Question: I've got a design for my post page that is made up of text and images, more specifically, galleries. Take a look at the illustration below:

I've got these galleries set up my front matter like so:
'''
---
gallery-1:
rows:
- images:
- { url: '1.jpg'}
- images:
- { url: '2.jpg'}
- { url: '3.jpg'}
gallery-2:
rows:
- images:
- { url: '4.jpg'}
- { url: '5.jpg'}
---
'''
Is there a way to print these galleries to the page on my '.md' file. I know the code below won't work, but something similar?
'''
This is my markdown
[gallery-1]
This is more markdown
[gallery-2]
'''
Is something like this possible with Jekyll?
Any help with this is appreciated. Thanks in advance!
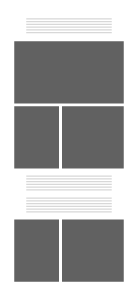
Answer: First, let's simplify your 'yaml front matter' :
'''
---
galleries:
# gallery number one
1:
# row one in gallery one
-
- { url: '1.jpg', alt: 'alt 1'}
# row two in gallery one
-
- { url: '2.jpg', alt: 'alt 2'}
- { url: '3.jpg', alt: 'alt 3'}
# gallery number two
2:
# row one in gallery two
-
- { url: '4.jpg', alt: 'alt 4'}
- { url: '5.jpg', alt: 'alt 5'}
other front matter like title, ...
---
'''
Your '.md' file :
'''
Markdown
{% include gallery.html gallery=1 %}
Other markdown
{% include gallery.html gallery=2 %}
'''
And then the '_includes/gallery.html' file :
'''
{% comment %}-----------------
- This page receives a gallery index (include.gallery)
- It then assign the gallery[include.gallery] to the rows variable
%}-----------------{% endcomment %}
{% assign rows = page.galleries[include.gallery] %}
{% comment %}%}-----------------
We now loop over rows
%}-----------------{% endcomment %}
{% for row in rows %}
<div class="row">
{% comment %}%}-----------------
and then loop over images in row
%}-----------------{% endcomment %}
{% for img in row %}
<p>src="{{ site.baseurl }}{{ img.url }}" alt="{{ img.alt }}"</p>
{% endfor %}
</div>
{% endfor %}
'''
See <URL>